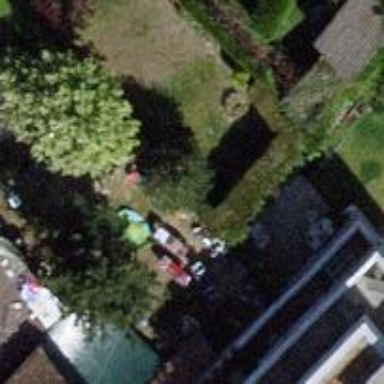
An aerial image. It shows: Garden enclosed by fence.